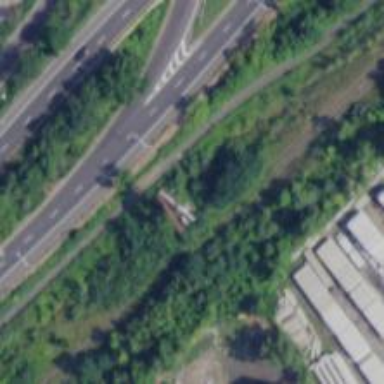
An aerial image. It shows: Disused railway spur line.